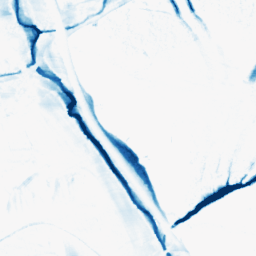
Category: morphological
Decomposition family: morphological_ellipse
Decomposition parameters: operation: closing
width: 10
height: 30
Upsampling method: bilinear
Upsampling parameters: scale: 2
Upsampling scale: 2